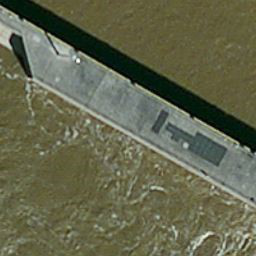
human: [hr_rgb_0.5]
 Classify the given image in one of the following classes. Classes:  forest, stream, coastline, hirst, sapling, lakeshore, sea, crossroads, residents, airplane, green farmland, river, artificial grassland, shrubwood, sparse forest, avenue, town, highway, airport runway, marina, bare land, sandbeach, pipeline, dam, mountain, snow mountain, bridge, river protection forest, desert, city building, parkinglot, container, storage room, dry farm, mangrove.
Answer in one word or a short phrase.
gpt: dam